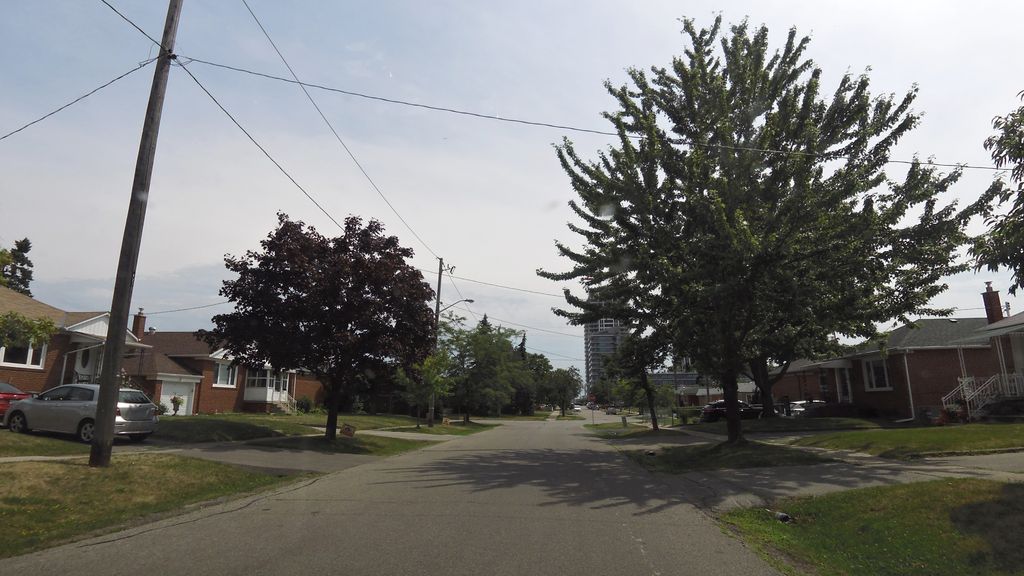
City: toronto